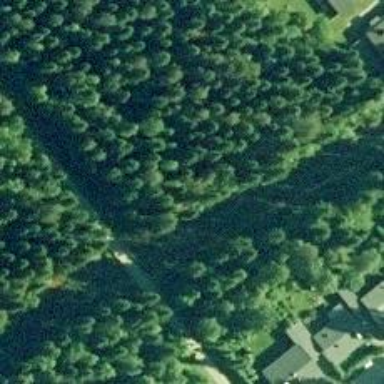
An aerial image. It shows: Path.